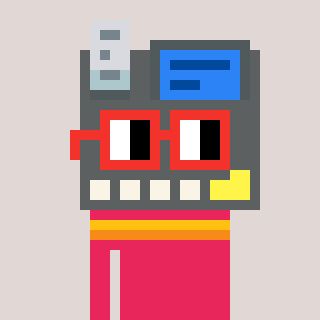
a pixel art character with square red glasses, a cash register-shaped head and a redpinkish-colored body on a warm background